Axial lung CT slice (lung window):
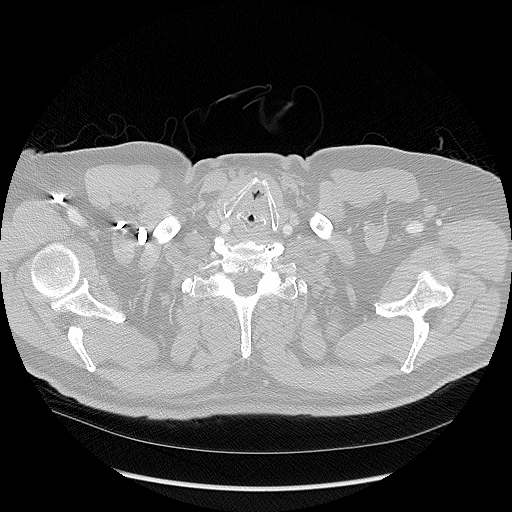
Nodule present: no